Field crop: maize
Growth stage: 2
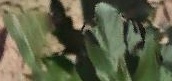
Species: maize